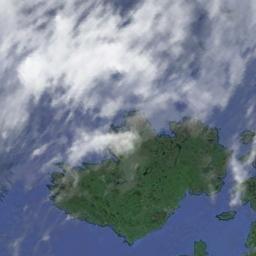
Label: cloud